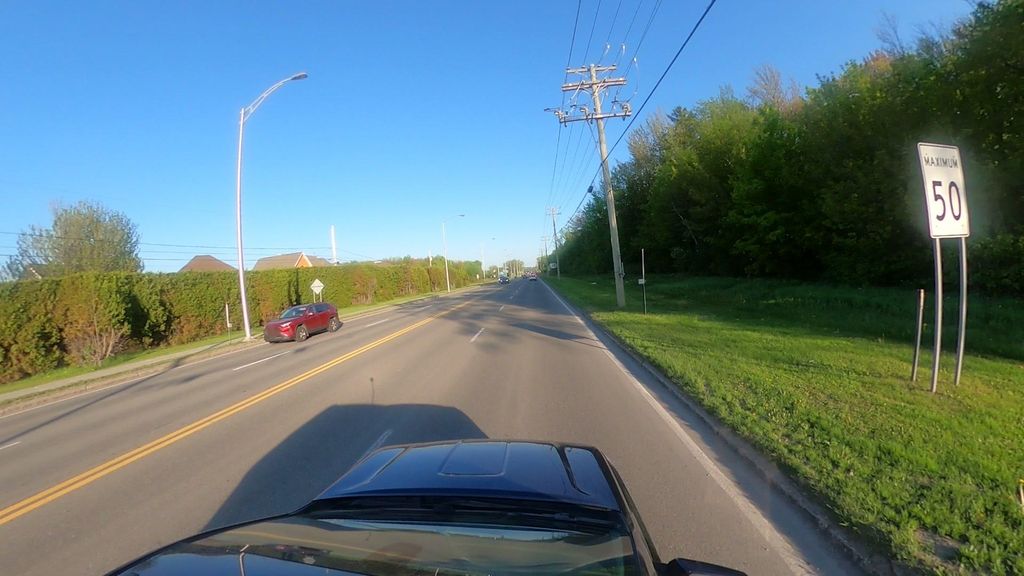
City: quebec_city